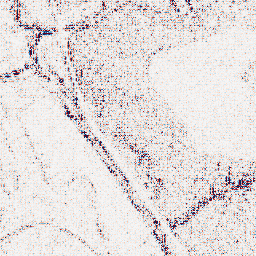
Category: wavelet
Decomposition family: wavelet_reverse_biorthogonal
Decomposition parameters: wavelet: rbio2.4
level: 1
Upsampling method: linear_exact
Upsampling parameters: scale: 4
Upsampling scale: 4